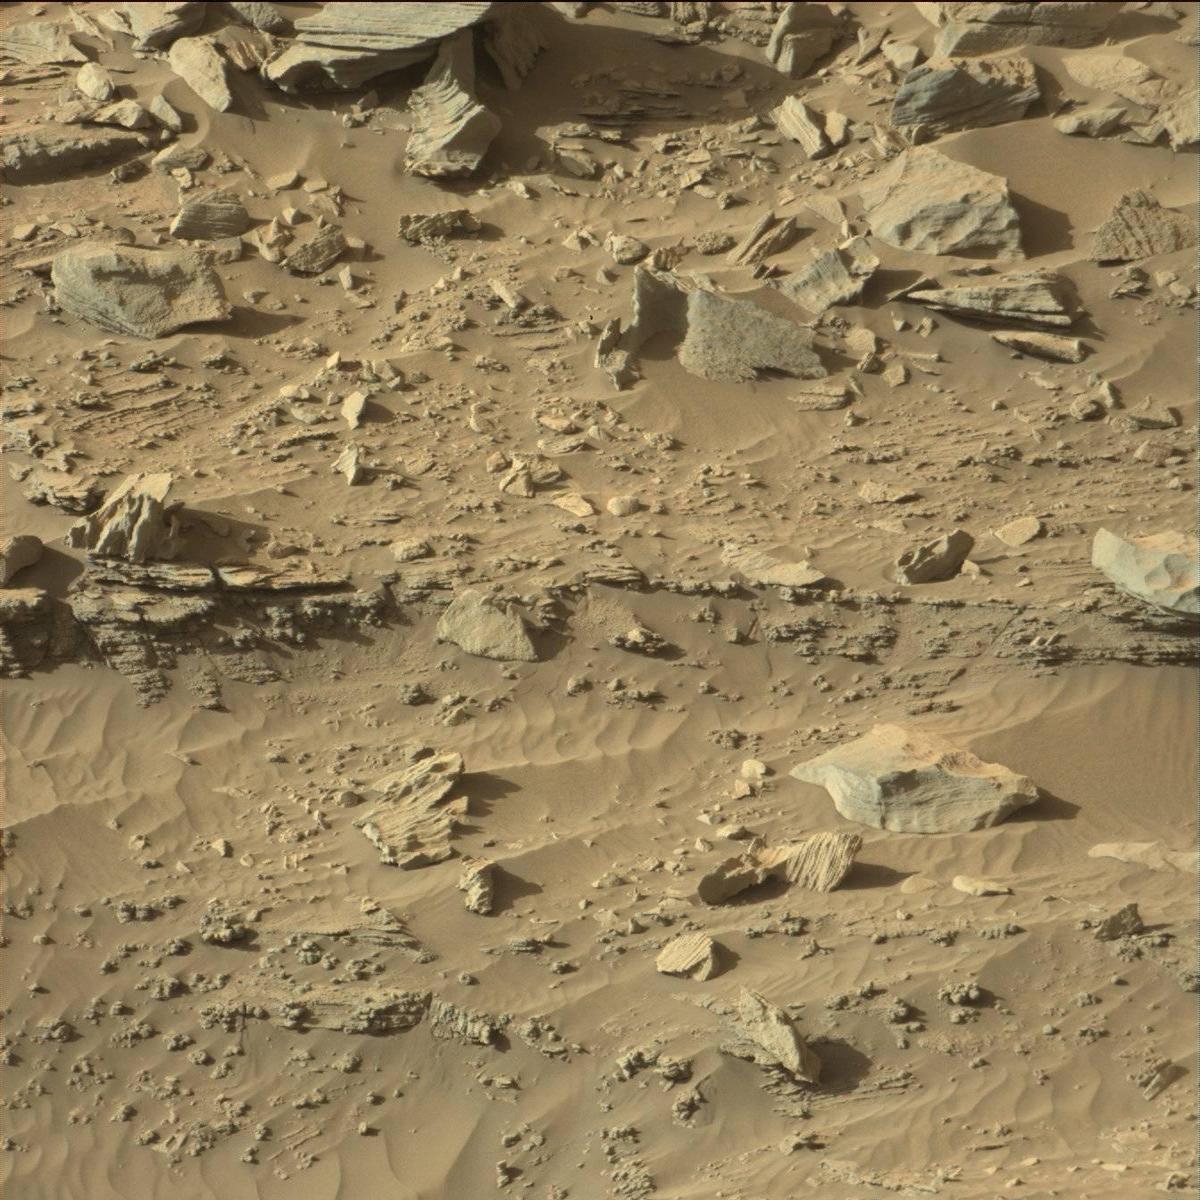
Terrain classes present: Bedrock, Sand / Soil